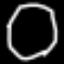
Label: octagon